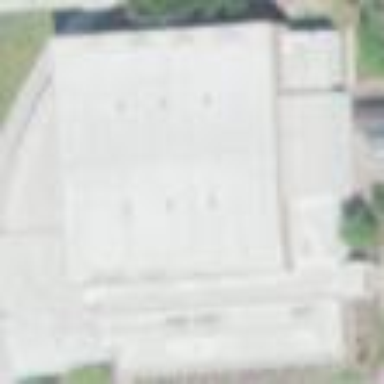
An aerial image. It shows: Event venue building.